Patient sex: F
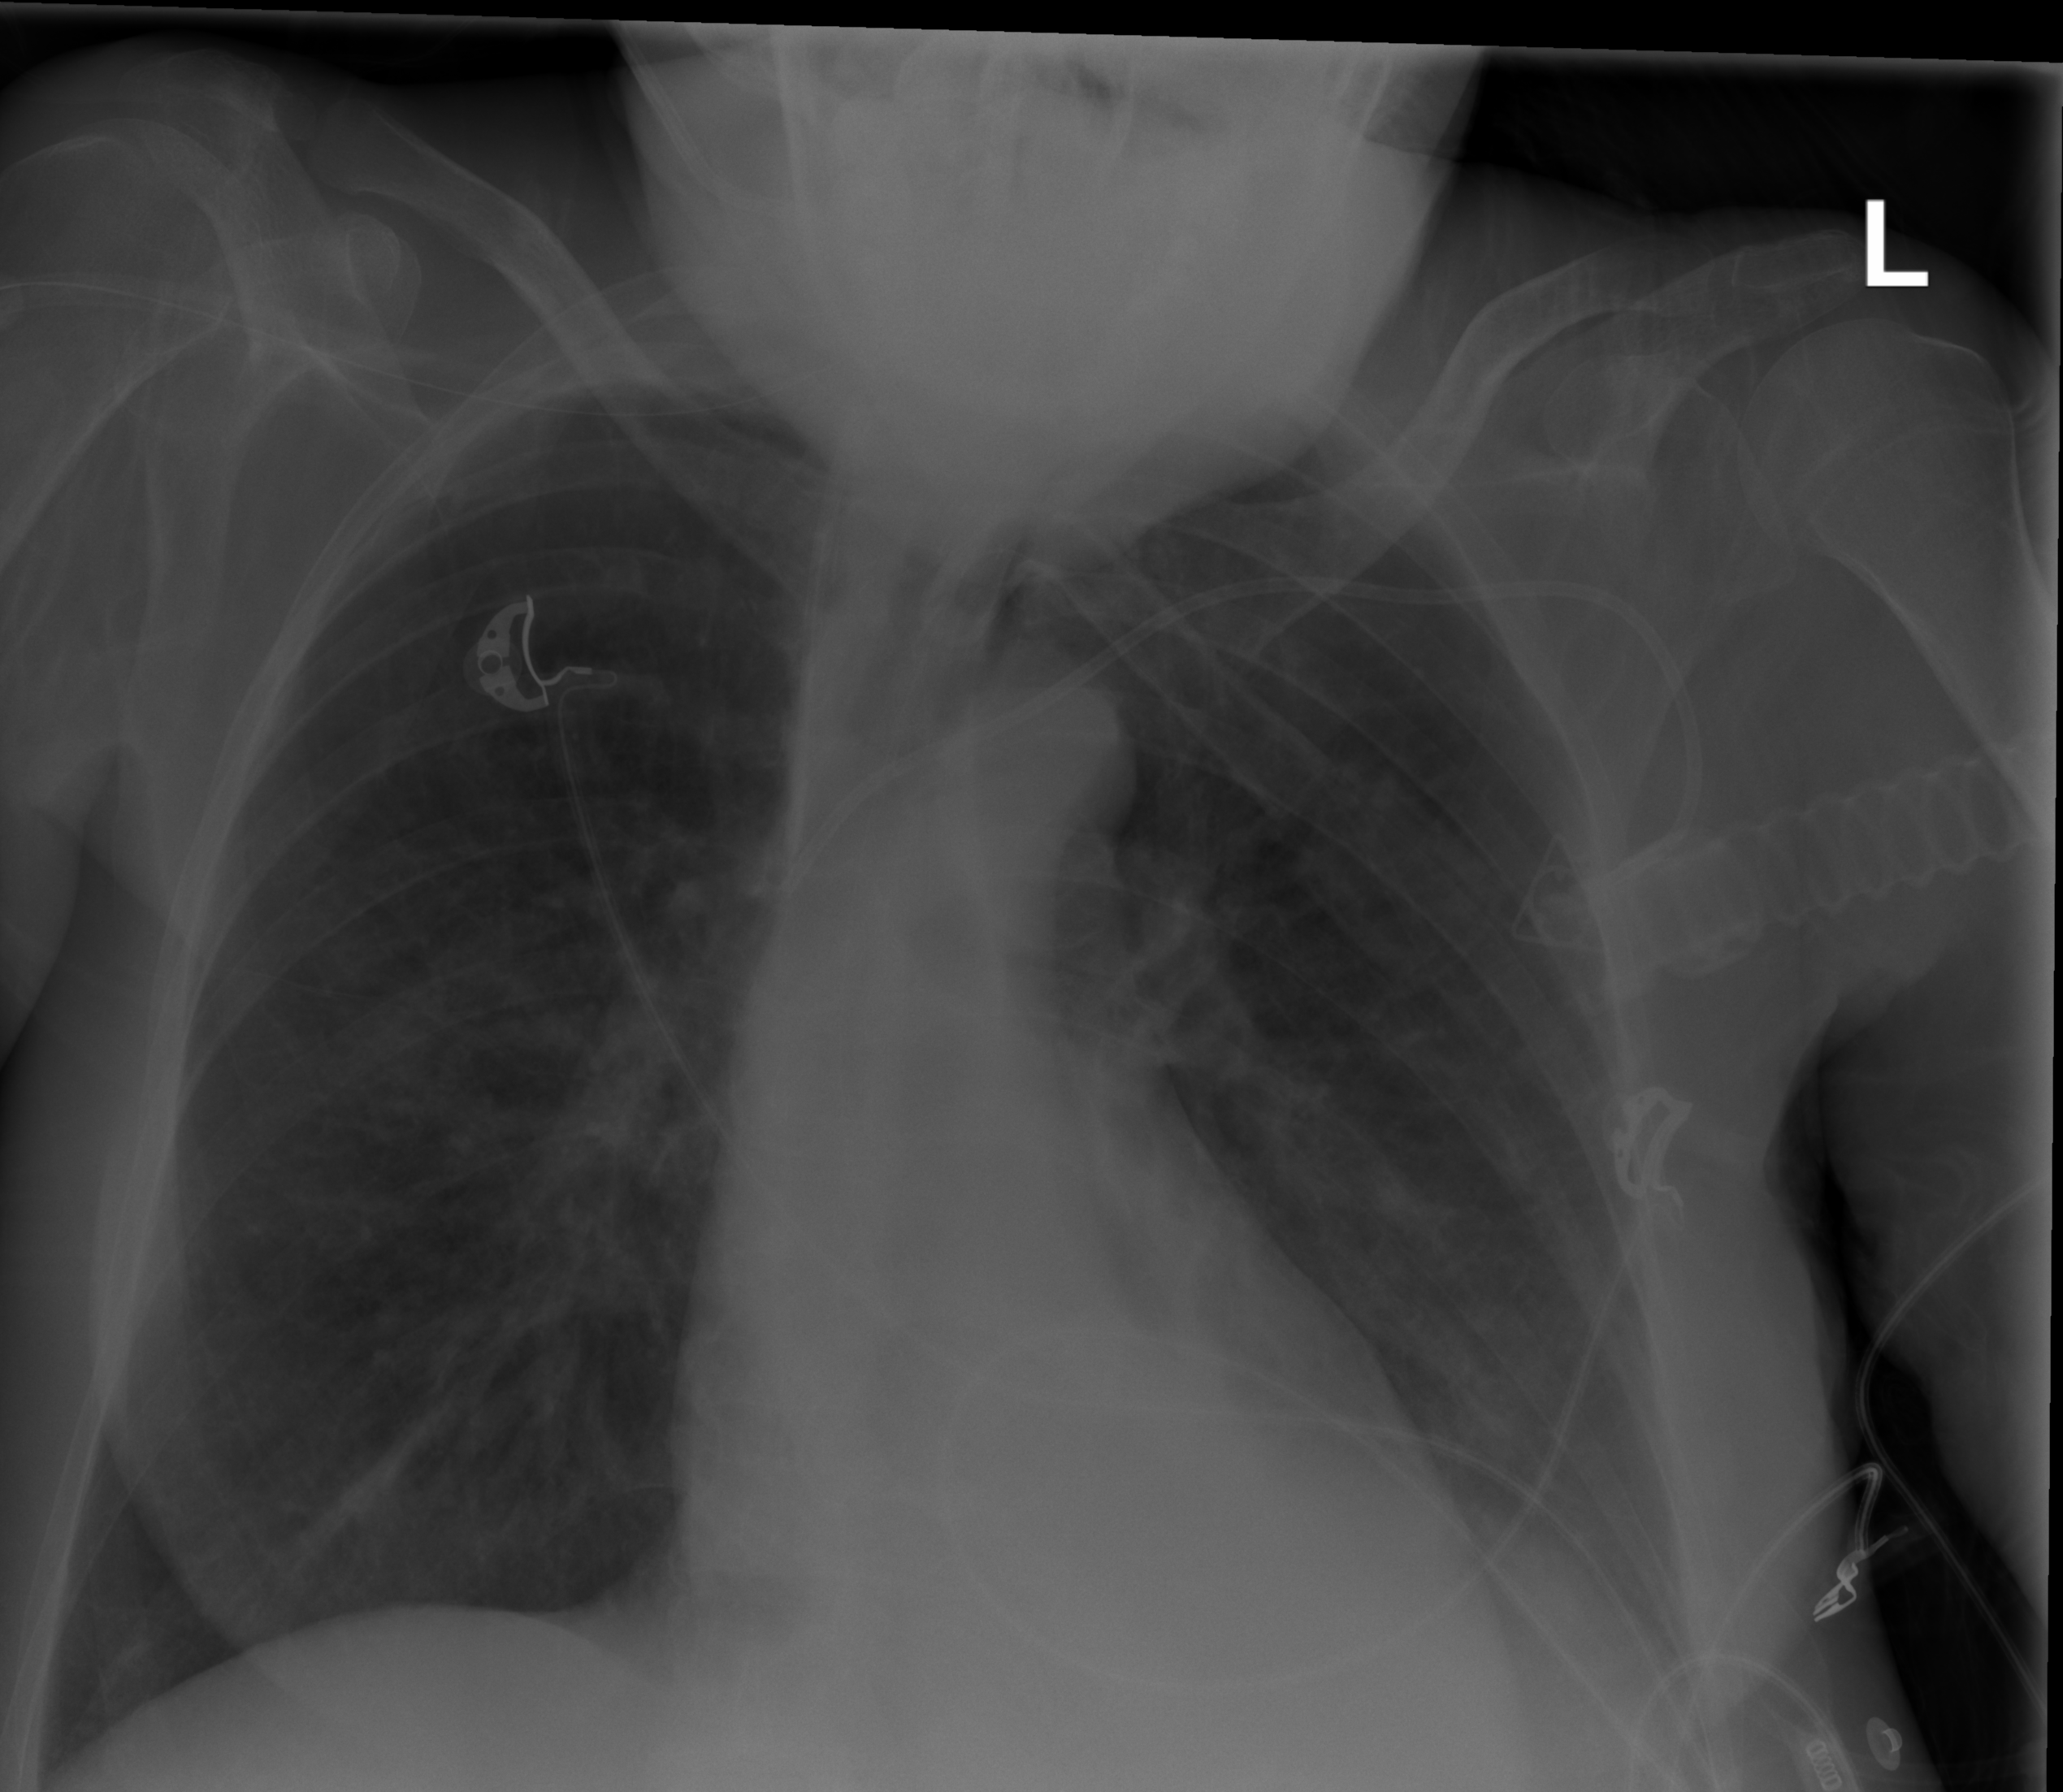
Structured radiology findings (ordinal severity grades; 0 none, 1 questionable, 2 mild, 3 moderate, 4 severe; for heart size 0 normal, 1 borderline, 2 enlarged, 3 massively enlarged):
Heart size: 0
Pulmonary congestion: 0
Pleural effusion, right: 0
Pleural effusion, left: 1
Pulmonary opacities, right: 0
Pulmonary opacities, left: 0
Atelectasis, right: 1
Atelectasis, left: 1